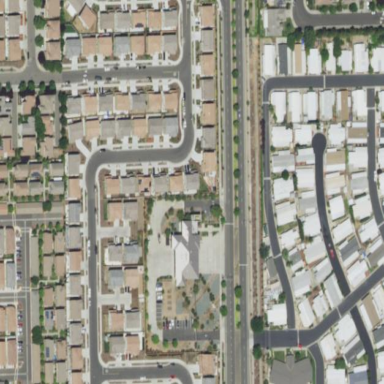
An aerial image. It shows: Residential area composed of single-family homes.